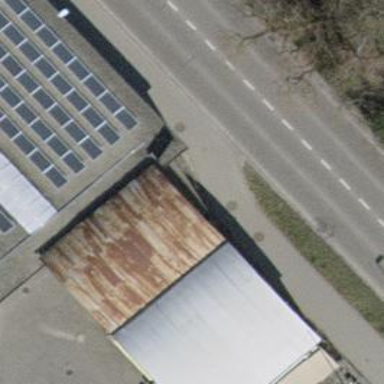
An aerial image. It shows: View of roof of building.